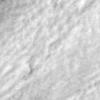
Label: no_change